Interaction volume radius: 5 \u00c5
Interaction volume height: 30 \u00c5
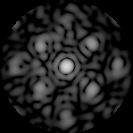
Disorder parameter: 0.5134